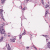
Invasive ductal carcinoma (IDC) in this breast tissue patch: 1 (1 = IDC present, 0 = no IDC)